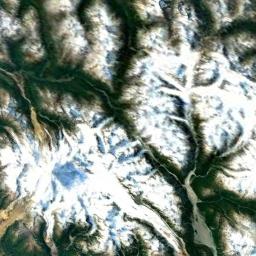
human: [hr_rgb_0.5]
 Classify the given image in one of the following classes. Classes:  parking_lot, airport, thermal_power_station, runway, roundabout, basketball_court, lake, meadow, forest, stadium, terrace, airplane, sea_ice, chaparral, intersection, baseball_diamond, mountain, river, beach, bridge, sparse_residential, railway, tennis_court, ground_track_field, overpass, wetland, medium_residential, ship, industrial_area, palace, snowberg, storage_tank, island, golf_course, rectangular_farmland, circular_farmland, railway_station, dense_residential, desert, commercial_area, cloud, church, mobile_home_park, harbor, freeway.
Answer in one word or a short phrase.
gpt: snowberg